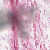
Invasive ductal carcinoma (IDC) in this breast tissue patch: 0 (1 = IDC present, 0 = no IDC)